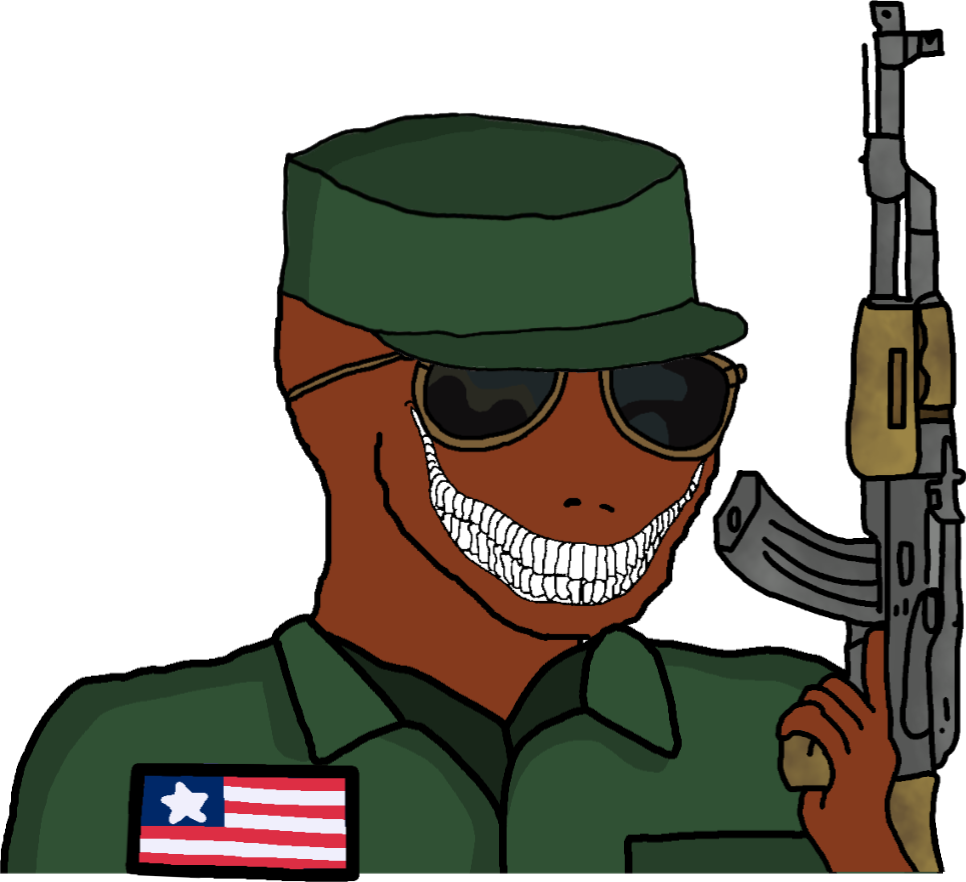
Label: 5_Blackjak